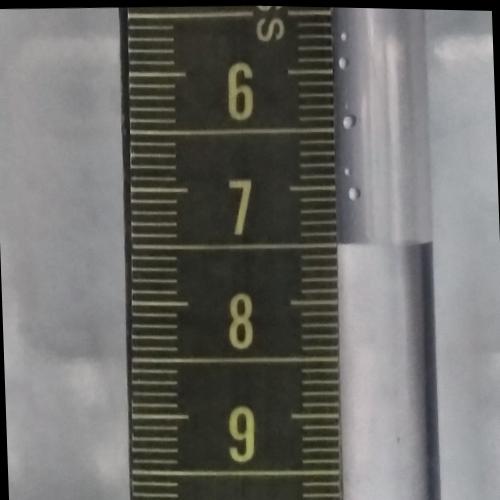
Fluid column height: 7.5 cm